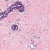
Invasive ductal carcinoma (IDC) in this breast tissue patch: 0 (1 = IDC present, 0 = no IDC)